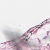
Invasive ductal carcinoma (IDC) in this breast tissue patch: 0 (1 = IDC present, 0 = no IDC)